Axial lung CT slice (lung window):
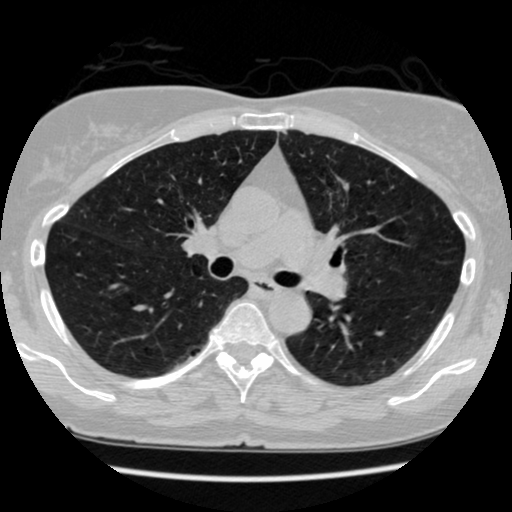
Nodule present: yes
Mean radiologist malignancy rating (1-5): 1